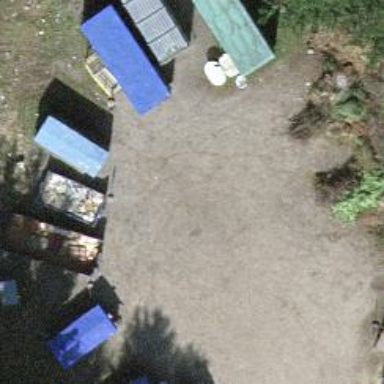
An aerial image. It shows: Recycling centre providing amenities for recycling.